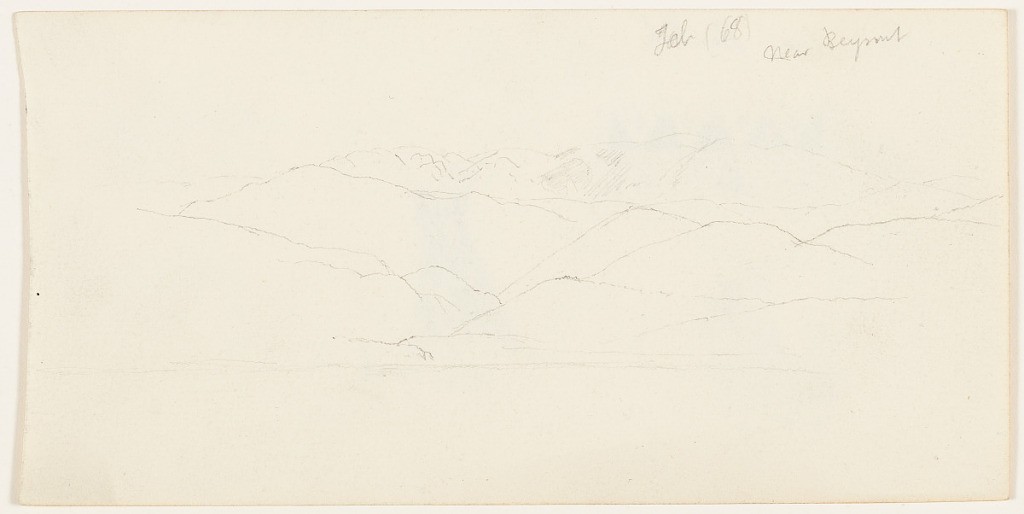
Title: Mountains near Beirut, Lebanon
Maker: Frederic Edwin Church, American, 1826–1900
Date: February 7, 1868
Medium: Graphite on white wove paper; verso: graphite
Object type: drawing
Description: Landscape study from the sea showing a view of the layered mountain ranges near the coastline of present-day Beirut, Lebanon. Waters of the Mediterranean extend from foreground to middle distance, where they meet the shoreline. Ridges of successively taller, more rugged mountains extend into the background.

Verso: Mixed studies around the present-day city of Ramla, Israel, showing views of the top of a stone house with a triangular decorative scheme, at upper left, the pock-marked trunk of an olive tree at center, and, at lower left, a sketch of a reclining bearded figure (possibly one of Church's travel companions, Rev. D. Stuart Dodge or Mr. Fowler) seated on a bench, with one arm raised.